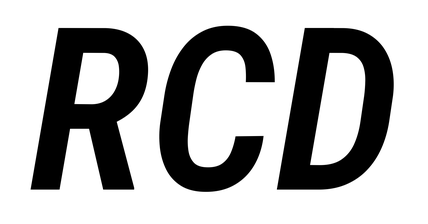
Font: Roboto-Italic_Condensed_SemiBold_Italic